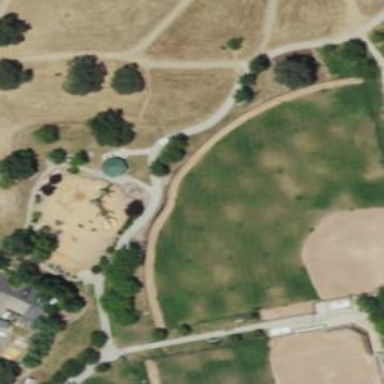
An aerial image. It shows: Baseball pitch for leisure land.